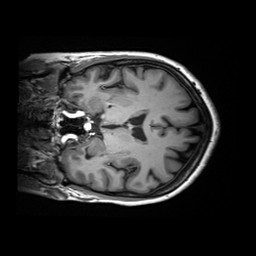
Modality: T1w
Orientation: coronal
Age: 65
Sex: female
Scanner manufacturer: siemens
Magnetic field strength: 3 T
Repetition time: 2.2 s
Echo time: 0.00245 s